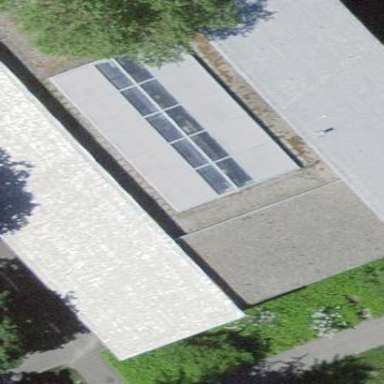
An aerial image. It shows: School building.